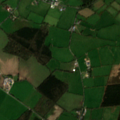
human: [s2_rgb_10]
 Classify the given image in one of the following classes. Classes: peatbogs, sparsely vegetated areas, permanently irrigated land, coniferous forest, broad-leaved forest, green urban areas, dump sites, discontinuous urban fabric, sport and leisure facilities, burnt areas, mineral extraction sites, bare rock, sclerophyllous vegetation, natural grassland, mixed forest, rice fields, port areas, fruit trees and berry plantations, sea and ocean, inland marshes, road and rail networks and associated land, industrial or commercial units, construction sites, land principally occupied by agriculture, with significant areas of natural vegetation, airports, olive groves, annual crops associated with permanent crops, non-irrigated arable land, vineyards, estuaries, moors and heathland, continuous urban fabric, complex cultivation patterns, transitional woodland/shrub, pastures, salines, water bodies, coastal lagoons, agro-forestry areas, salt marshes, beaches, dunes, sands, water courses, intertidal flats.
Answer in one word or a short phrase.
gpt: pastures, coniferous forest, mixed forest, peatbogs